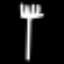
Label: fork